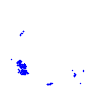
Particle: electron